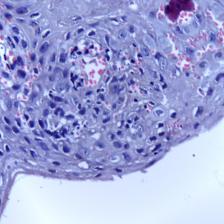
Diagnosis: OSCC